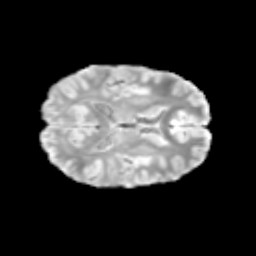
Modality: T2w
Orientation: axial
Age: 12
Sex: male
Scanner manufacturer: siemens
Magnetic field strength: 3 T
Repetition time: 3.8 s
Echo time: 0.07 s